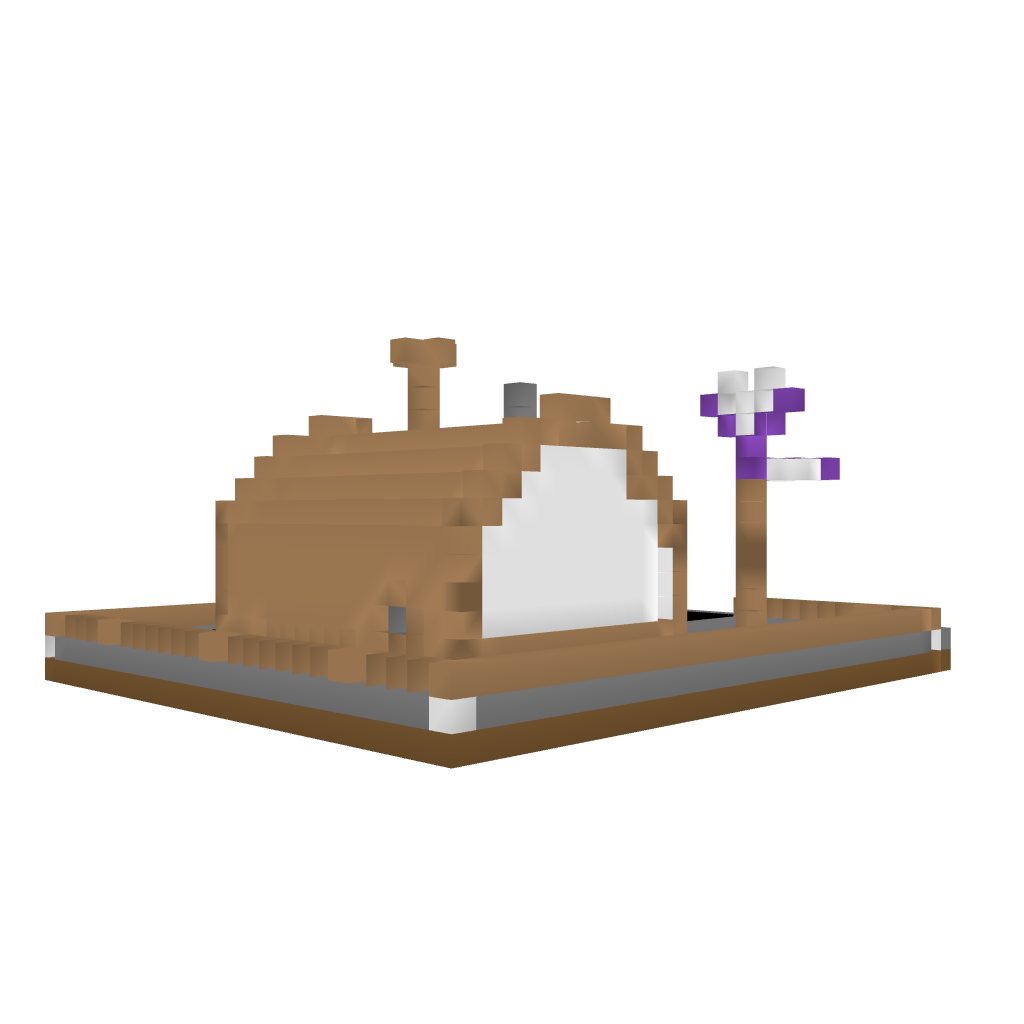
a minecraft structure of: The Krusty Krab good quality